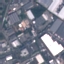
Land use / land cover class: Industrial